Current action and preconditions to check: path_clear

Your task: For each precondition in the list above, predict whether it will hold at this action.

Consider the current scene as observed from the mobile robot's camera, and analyze the predicted future states of all dynamic agents (e.g., people, animals, vehicles, or any moving entities) within the NEXT SECOND.

IMPORTANT: Only answer "very likely" if you are absolutely certain—based on strong, clear evidence—that a dynamic agent will violate the precondition in the predicted future state. Do NOT answer "very likely" for unlikely, ambiguous, or low-probability risks.

Ask yourself for each precondition: Is there a high probability, with clear and convincing evidence, that the predicted future states of any dynamic agent will interfere with the predicted future state of the currently executing action within the NEXT SECOND, causing that precondition to fail?

Assess the risk level based on these predictions. Use "likely" or "very likely" if motions create a clear risk of interference.

Use "neutral" or "improbable" if agents are nearby but their predicted paths are clearly diverging or non-conflicting.

Failure Risk Categories: "very improbable", "improbable", "neutral", "likely", "very likely"

Answer Format: Output ONLY the probability_of_failure value from these categories: "very improbable", "improbable", "neutral", "likely", "very likely"

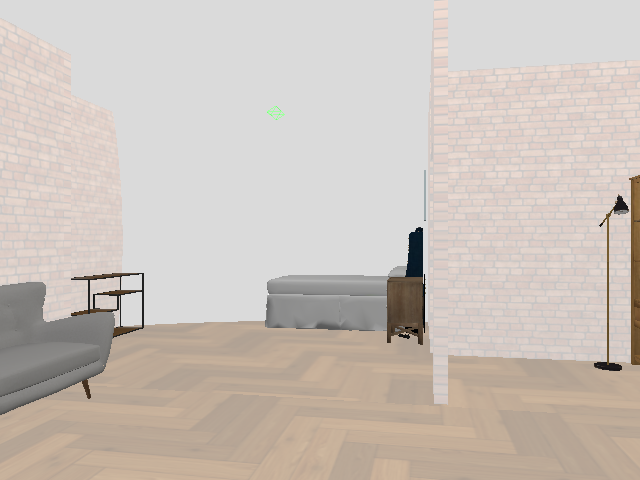

Answer: very improbable